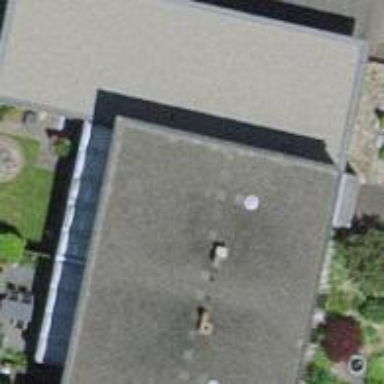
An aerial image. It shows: Group of garages.